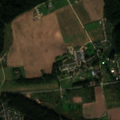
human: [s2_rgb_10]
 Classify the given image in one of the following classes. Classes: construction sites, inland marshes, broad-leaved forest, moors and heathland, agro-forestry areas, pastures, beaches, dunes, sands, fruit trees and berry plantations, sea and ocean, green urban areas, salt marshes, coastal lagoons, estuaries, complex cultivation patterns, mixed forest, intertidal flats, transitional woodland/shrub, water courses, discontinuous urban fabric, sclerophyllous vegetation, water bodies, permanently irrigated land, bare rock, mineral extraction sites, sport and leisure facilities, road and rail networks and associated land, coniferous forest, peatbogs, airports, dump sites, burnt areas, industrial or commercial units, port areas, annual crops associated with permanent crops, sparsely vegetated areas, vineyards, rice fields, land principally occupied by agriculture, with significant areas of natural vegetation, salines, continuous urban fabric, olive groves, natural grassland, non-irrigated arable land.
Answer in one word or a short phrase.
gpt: discontinuous urban fabric, non-irrigated arable land, complex cultivation patterns, land principally occupied by agriculture, with significant areas of natural vegetation, broad-leaved forest, coniferous forest, mixed forest